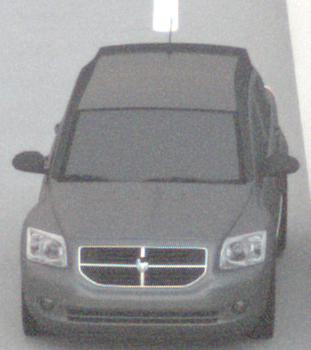
Make: Dodge
Model: Caliber 1.8
Detailed model: Caliber
Model produced from: 2006/06
Model produced until: 2009/03
Doors: 5
Color: gray
Road condition: dry road
Daytime: night
Contrast: low contrast